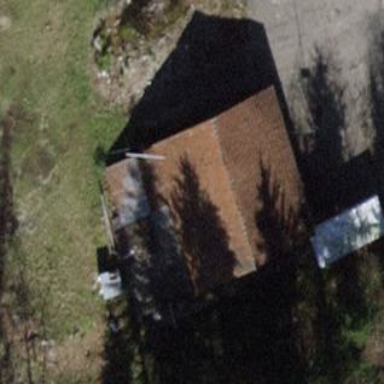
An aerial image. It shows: Building with pitched roof.